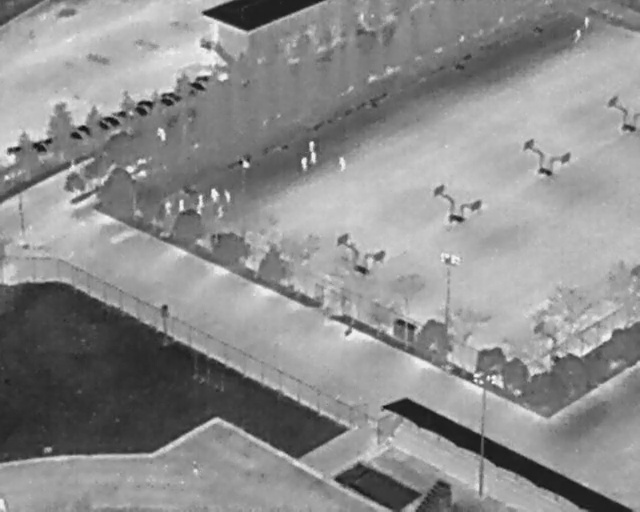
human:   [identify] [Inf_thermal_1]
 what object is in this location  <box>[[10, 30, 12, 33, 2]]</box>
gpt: <ref>1 small person at the left</ref>

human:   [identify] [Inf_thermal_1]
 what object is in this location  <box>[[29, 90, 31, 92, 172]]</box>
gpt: <ref>1 small person at the bottom</ref>